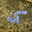
Label: 5